Question: I am creating game with box2d physics, I have a crane with rope attached to it, something like that (example)

What I am trying to achieve is to let player to fold or unfold line (to certain limits obviously) currently I am only able to create fixed length rope, which is limiting my game a little bit.
How could I achieve it? I had couple of ideas, but are rather not good ones, like recreating rope all the time, but it would just destroy my performance.
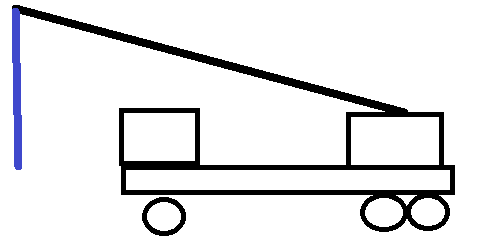
Answer: First, I would check to see if that actually does ruin your performance. You might be surprised by how fast it is.
If it does, one solution is to create an array of short ropes attached to one another (say 10). This ia basically what a rope is anyway, you just need to hold on to the elements.
To make the rope be 6 units long, hide and collision disable the last 4 and attach the load to the end of the sixth rope segment.